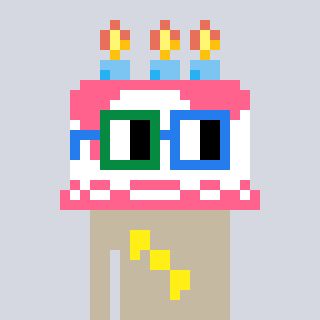
a pixel art character with square green and blue glasses, a cake-shaped head and a bege-colored body on a cool background